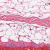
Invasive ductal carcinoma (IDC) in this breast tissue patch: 0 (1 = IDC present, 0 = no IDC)